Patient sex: F
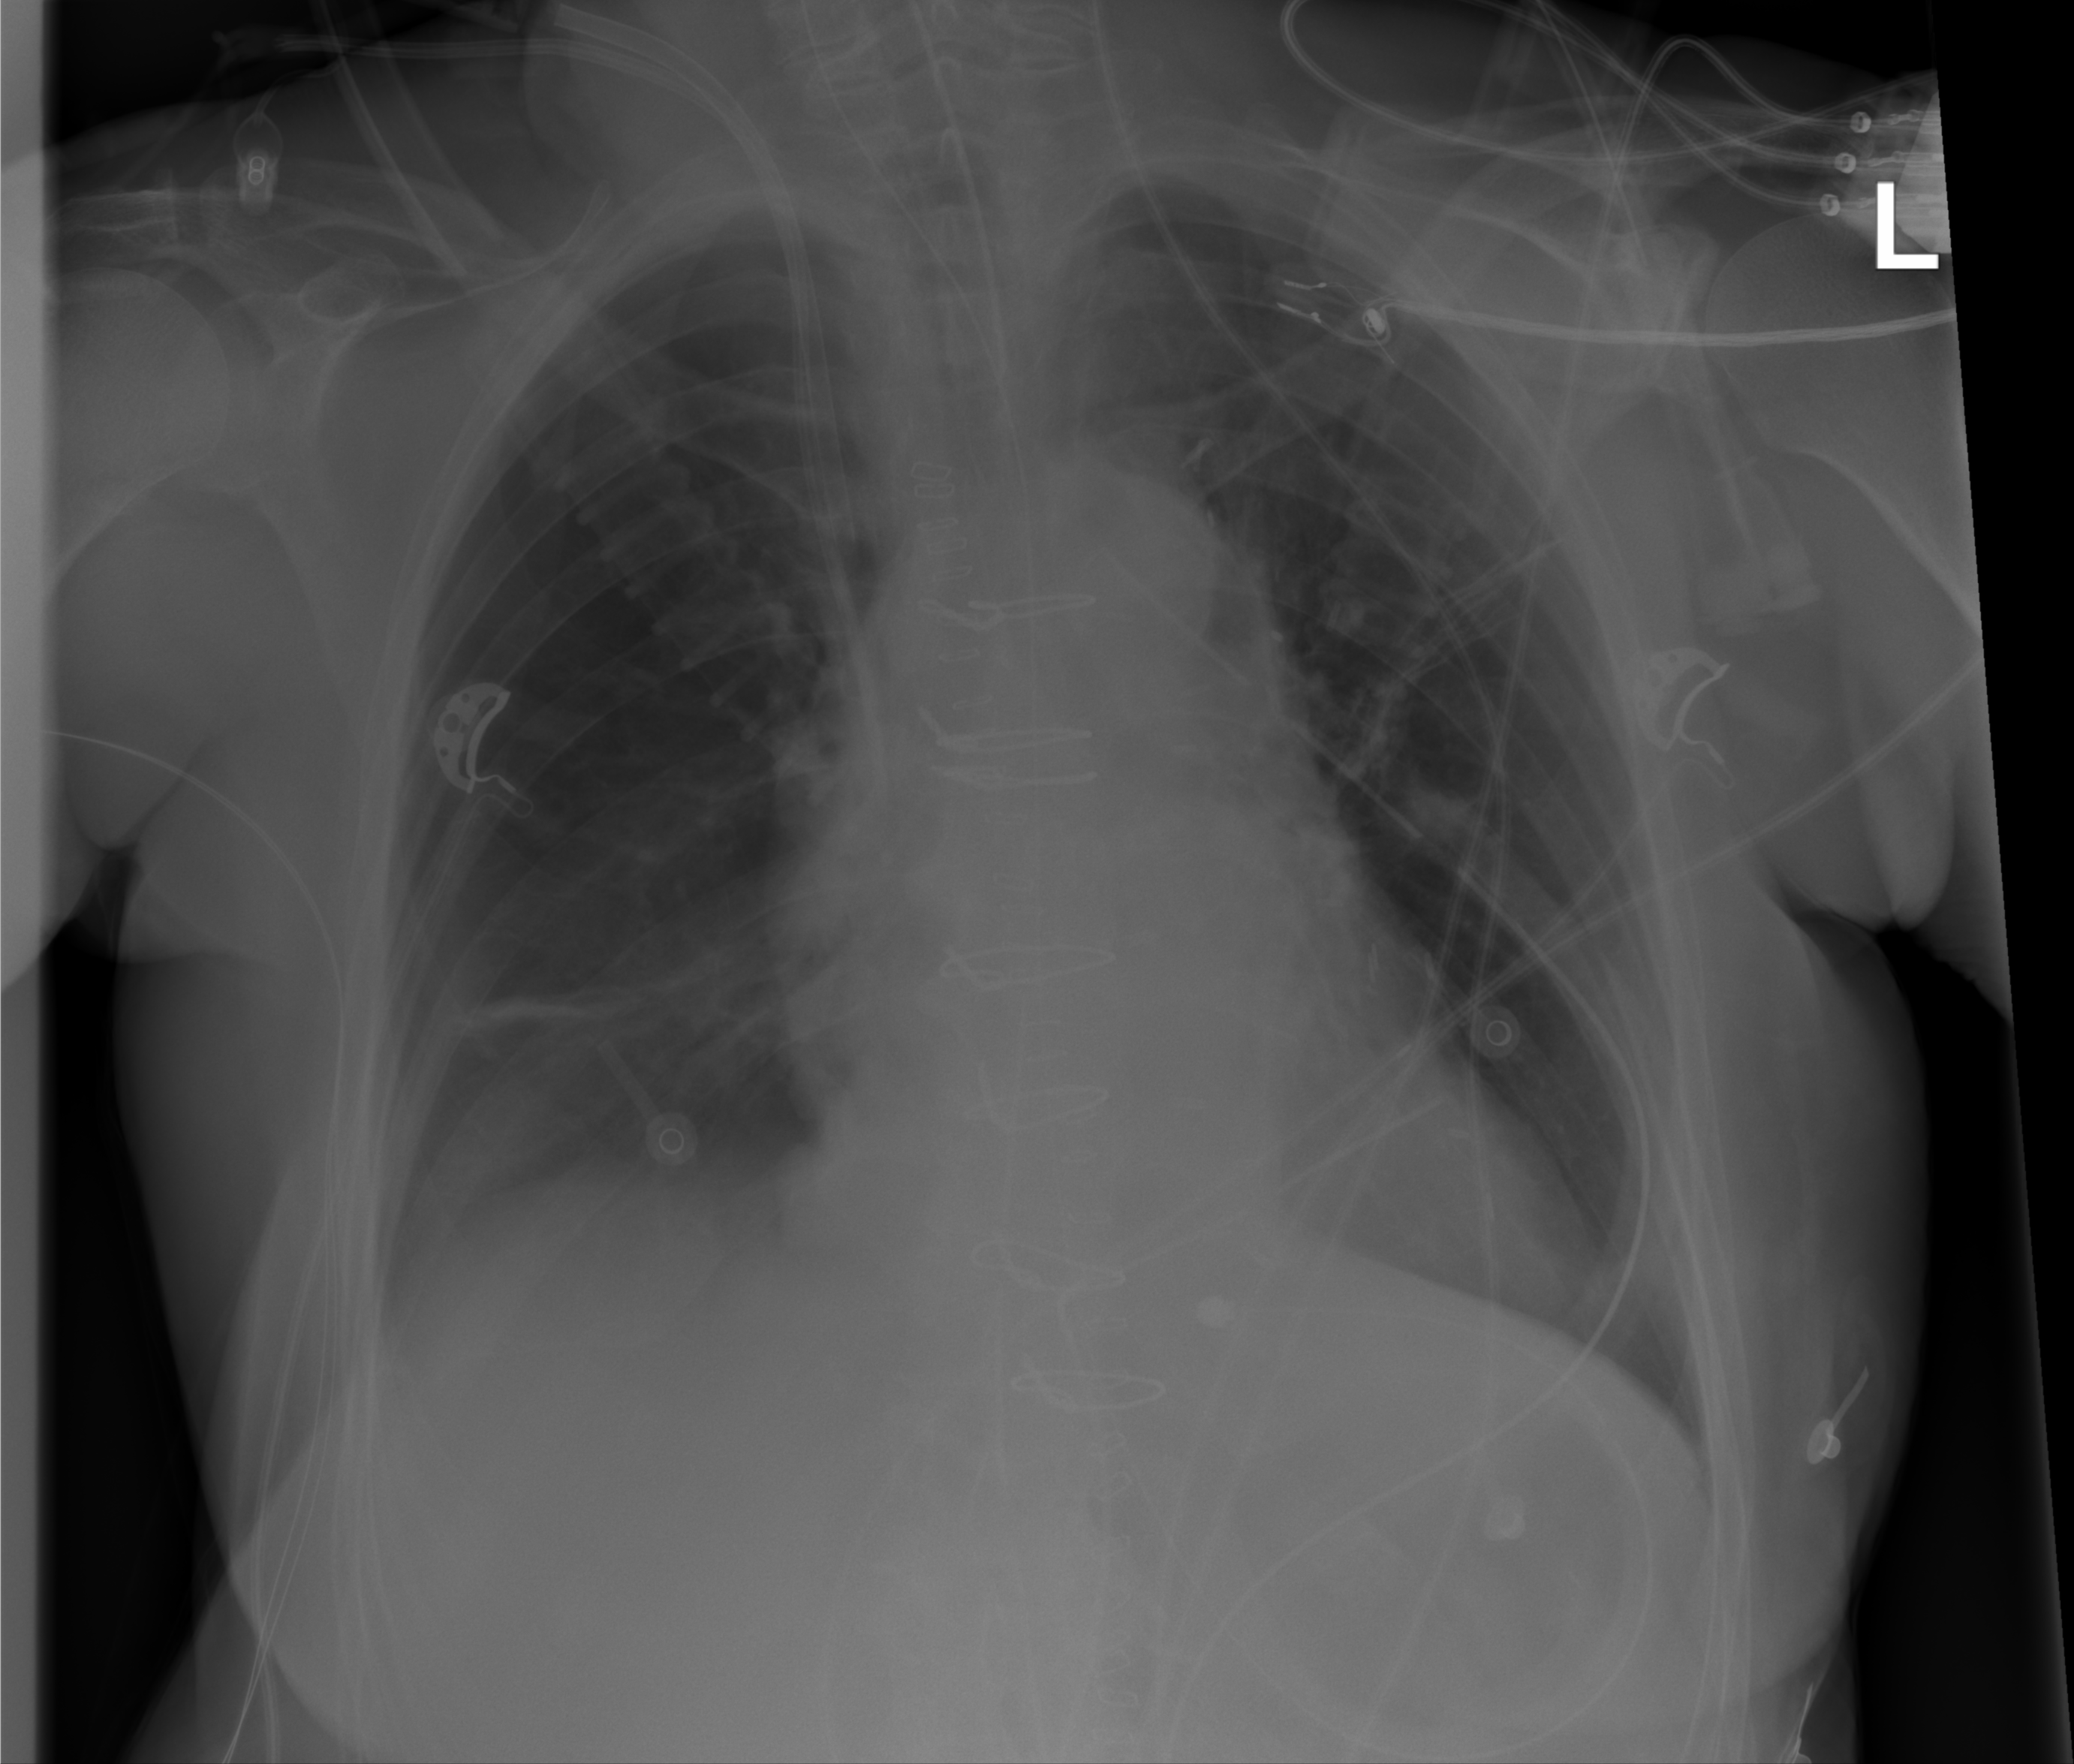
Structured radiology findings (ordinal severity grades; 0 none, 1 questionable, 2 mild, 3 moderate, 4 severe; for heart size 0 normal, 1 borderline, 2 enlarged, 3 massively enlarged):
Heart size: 1
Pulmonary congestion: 0
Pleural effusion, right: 2
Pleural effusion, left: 1
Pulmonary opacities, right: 0
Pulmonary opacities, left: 0
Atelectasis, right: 2
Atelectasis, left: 0